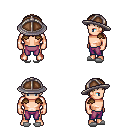
a pixel art fantasy rpg character, male body template, human, light skin, leather shoulder armor, magenta pants, blonde plain hairstyle, chain helm, white slippers, four views (front, back, left, right), 2x2 character sprite sheet, small pixel art, hard edges, no anti-aliasing